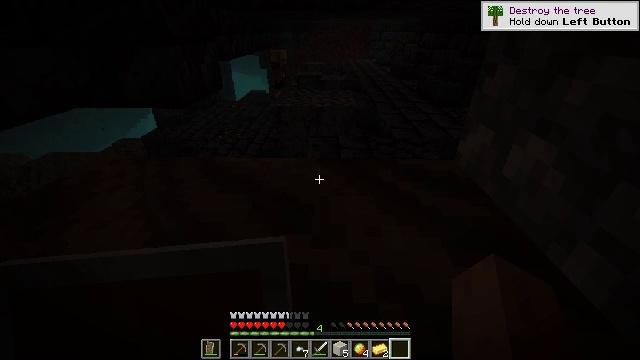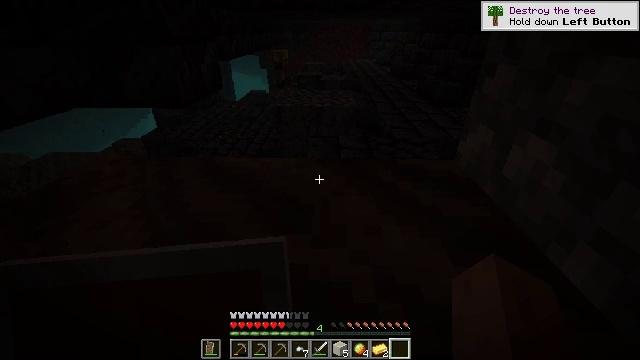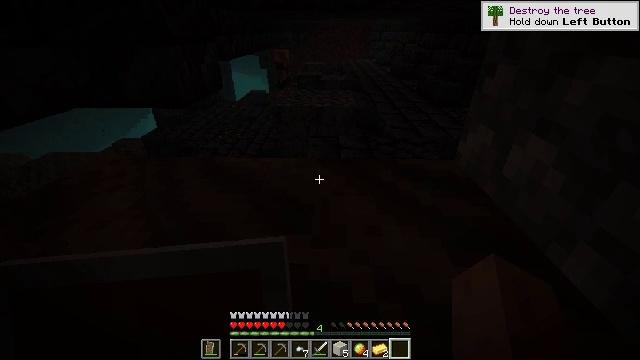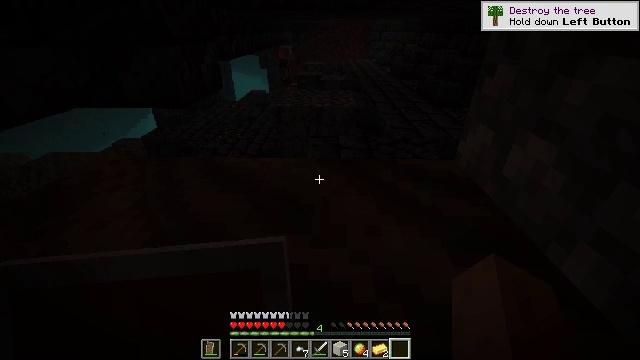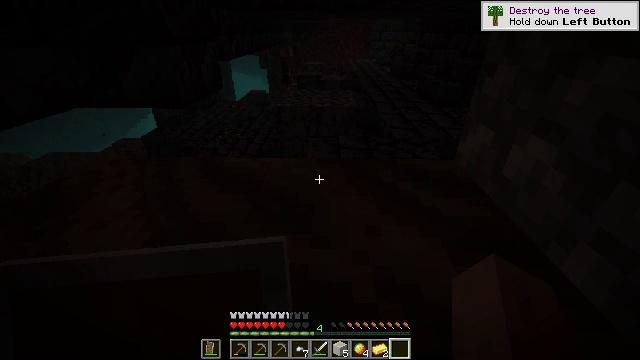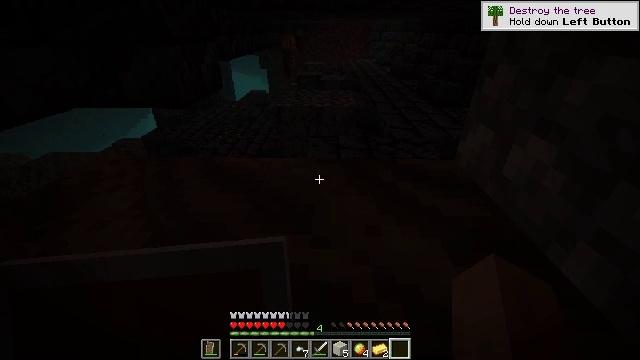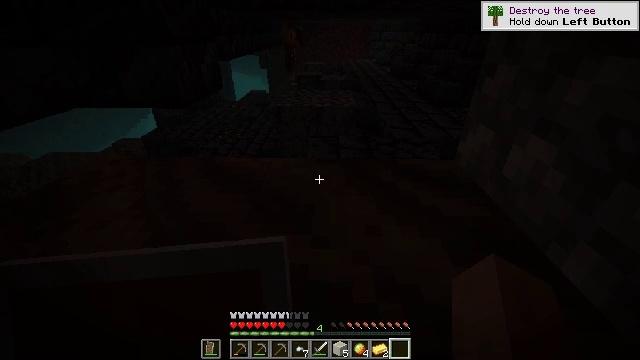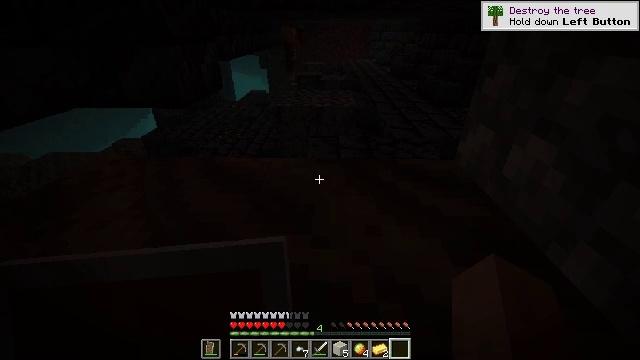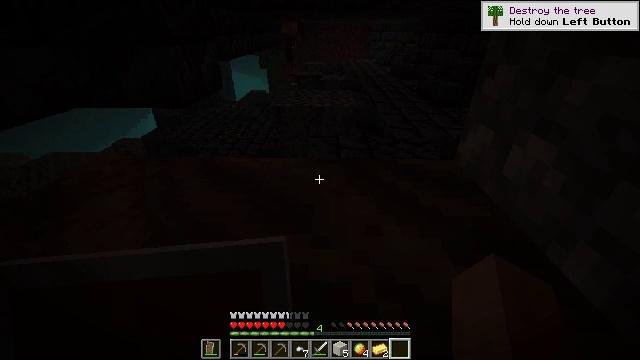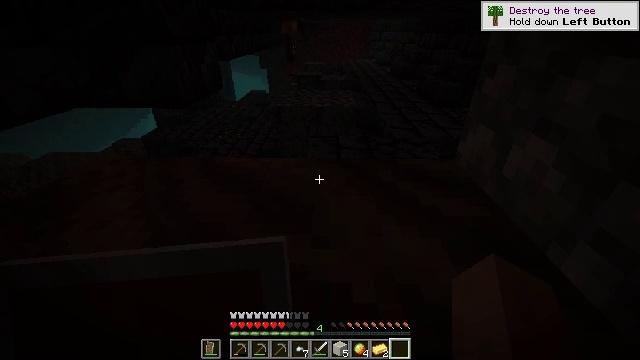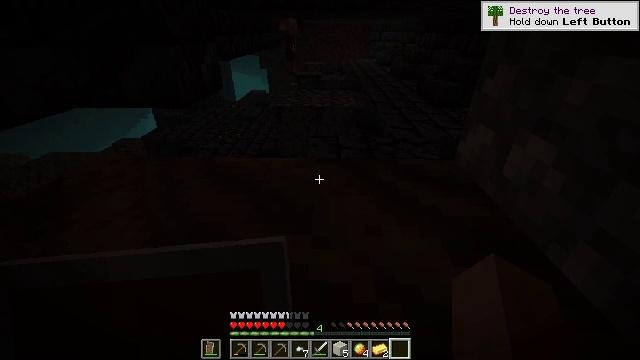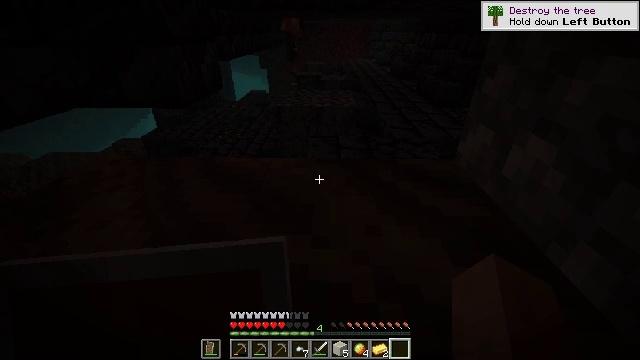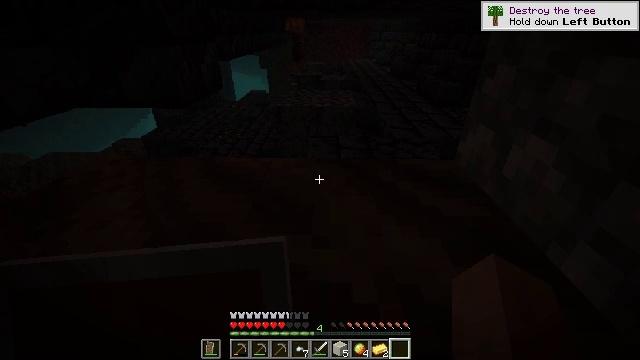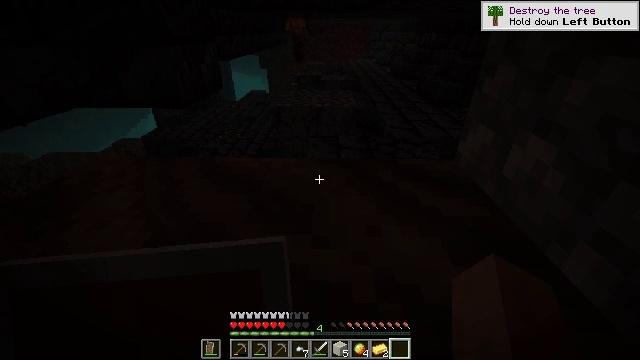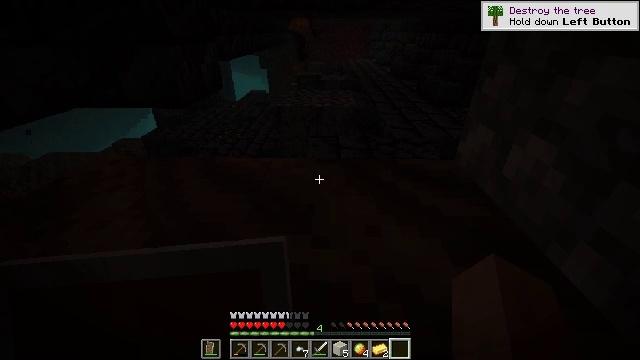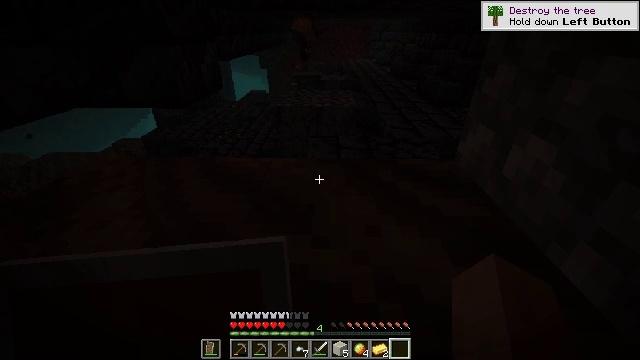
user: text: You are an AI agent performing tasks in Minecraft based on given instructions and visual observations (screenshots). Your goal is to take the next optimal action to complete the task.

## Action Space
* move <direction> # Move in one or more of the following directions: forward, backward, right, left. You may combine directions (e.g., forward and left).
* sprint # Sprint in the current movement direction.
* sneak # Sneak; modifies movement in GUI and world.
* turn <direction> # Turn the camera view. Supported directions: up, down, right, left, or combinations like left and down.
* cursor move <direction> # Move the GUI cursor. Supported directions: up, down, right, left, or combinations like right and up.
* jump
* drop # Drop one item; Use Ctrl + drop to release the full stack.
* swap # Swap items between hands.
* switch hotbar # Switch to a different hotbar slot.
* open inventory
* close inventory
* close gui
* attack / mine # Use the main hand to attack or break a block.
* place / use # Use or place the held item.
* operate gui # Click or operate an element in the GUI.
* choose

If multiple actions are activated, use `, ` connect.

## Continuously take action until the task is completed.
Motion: motion action
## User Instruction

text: Break the polished blackstone bricks for materials.
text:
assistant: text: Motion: no_op
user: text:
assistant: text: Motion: no_op
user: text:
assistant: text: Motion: no_op
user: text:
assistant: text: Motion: no_op
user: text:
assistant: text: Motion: no_op
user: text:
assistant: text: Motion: no_op
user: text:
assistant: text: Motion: no_op
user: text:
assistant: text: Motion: no_op
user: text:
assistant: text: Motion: no_op
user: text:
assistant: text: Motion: no_op
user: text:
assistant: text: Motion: no_op
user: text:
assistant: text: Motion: no_op
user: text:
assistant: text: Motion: no_op
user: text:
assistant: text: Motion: no_op
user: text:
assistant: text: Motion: no_op
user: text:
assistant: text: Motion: no_op
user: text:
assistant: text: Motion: no_op
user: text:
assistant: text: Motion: no_op
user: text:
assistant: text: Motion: no_op
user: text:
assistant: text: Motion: no_op
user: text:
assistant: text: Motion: no_op
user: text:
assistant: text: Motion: no_op
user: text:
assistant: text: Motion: no_op
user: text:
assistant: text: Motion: no_op
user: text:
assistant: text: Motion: no_op
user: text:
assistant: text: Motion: no_op
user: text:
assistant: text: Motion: no_op
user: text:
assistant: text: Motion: no_op
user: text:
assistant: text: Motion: no_op
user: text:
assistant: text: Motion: no_op